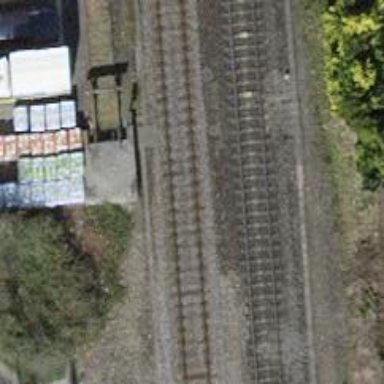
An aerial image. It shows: Bridge with electrified railway tracks featuring contact line.